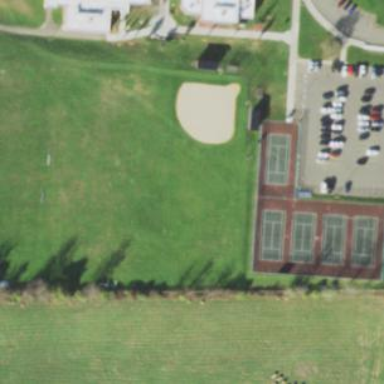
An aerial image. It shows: Baseball pitch for leisure land.